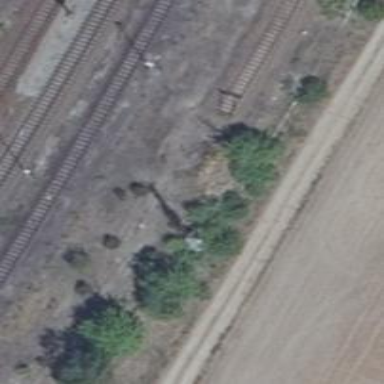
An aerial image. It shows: Abandoned railway yard is depicted.